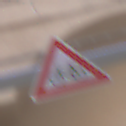
Verkehrszeichen: RadverkehrRechts
Umgebung: Outdoor, Urban
Tageszeit: MorningAfternoon
Wetter: PartlyCloudy
Licht: Natural
Jahreszeit: NotSpecified
Kontrast: MediumContrast